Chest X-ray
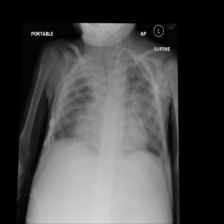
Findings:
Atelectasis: negative
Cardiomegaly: negative
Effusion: negative
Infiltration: positive
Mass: negative
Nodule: negative
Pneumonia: negative
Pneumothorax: negative
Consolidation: positive
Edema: negative
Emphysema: negative
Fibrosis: negative
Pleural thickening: positive
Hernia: negative